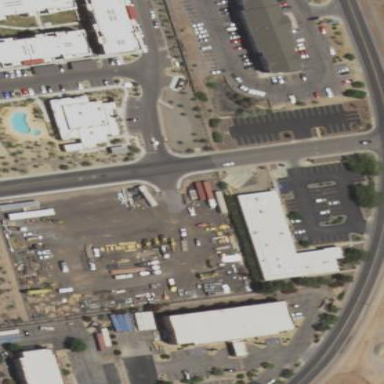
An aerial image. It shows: Commercial area.